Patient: sex F, age 26
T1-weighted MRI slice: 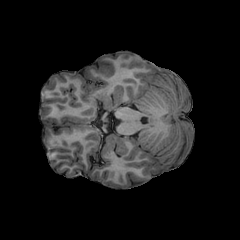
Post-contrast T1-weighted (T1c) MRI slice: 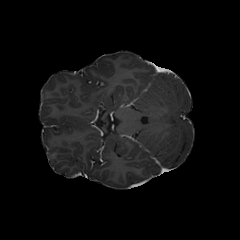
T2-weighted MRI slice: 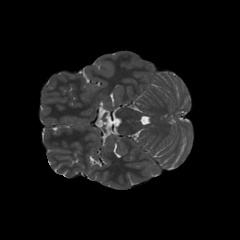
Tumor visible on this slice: no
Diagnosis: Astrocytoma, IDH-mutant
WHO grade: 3